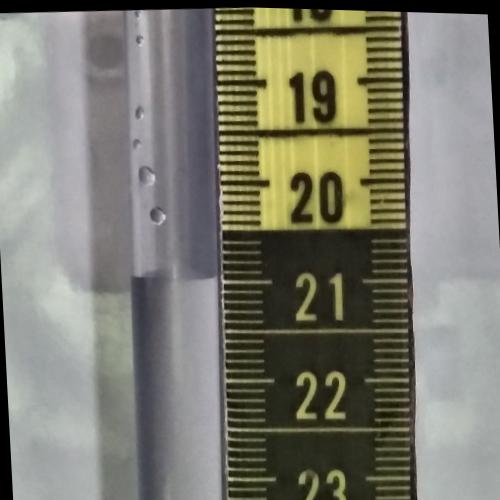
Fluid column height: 21.0 cm